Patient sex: M
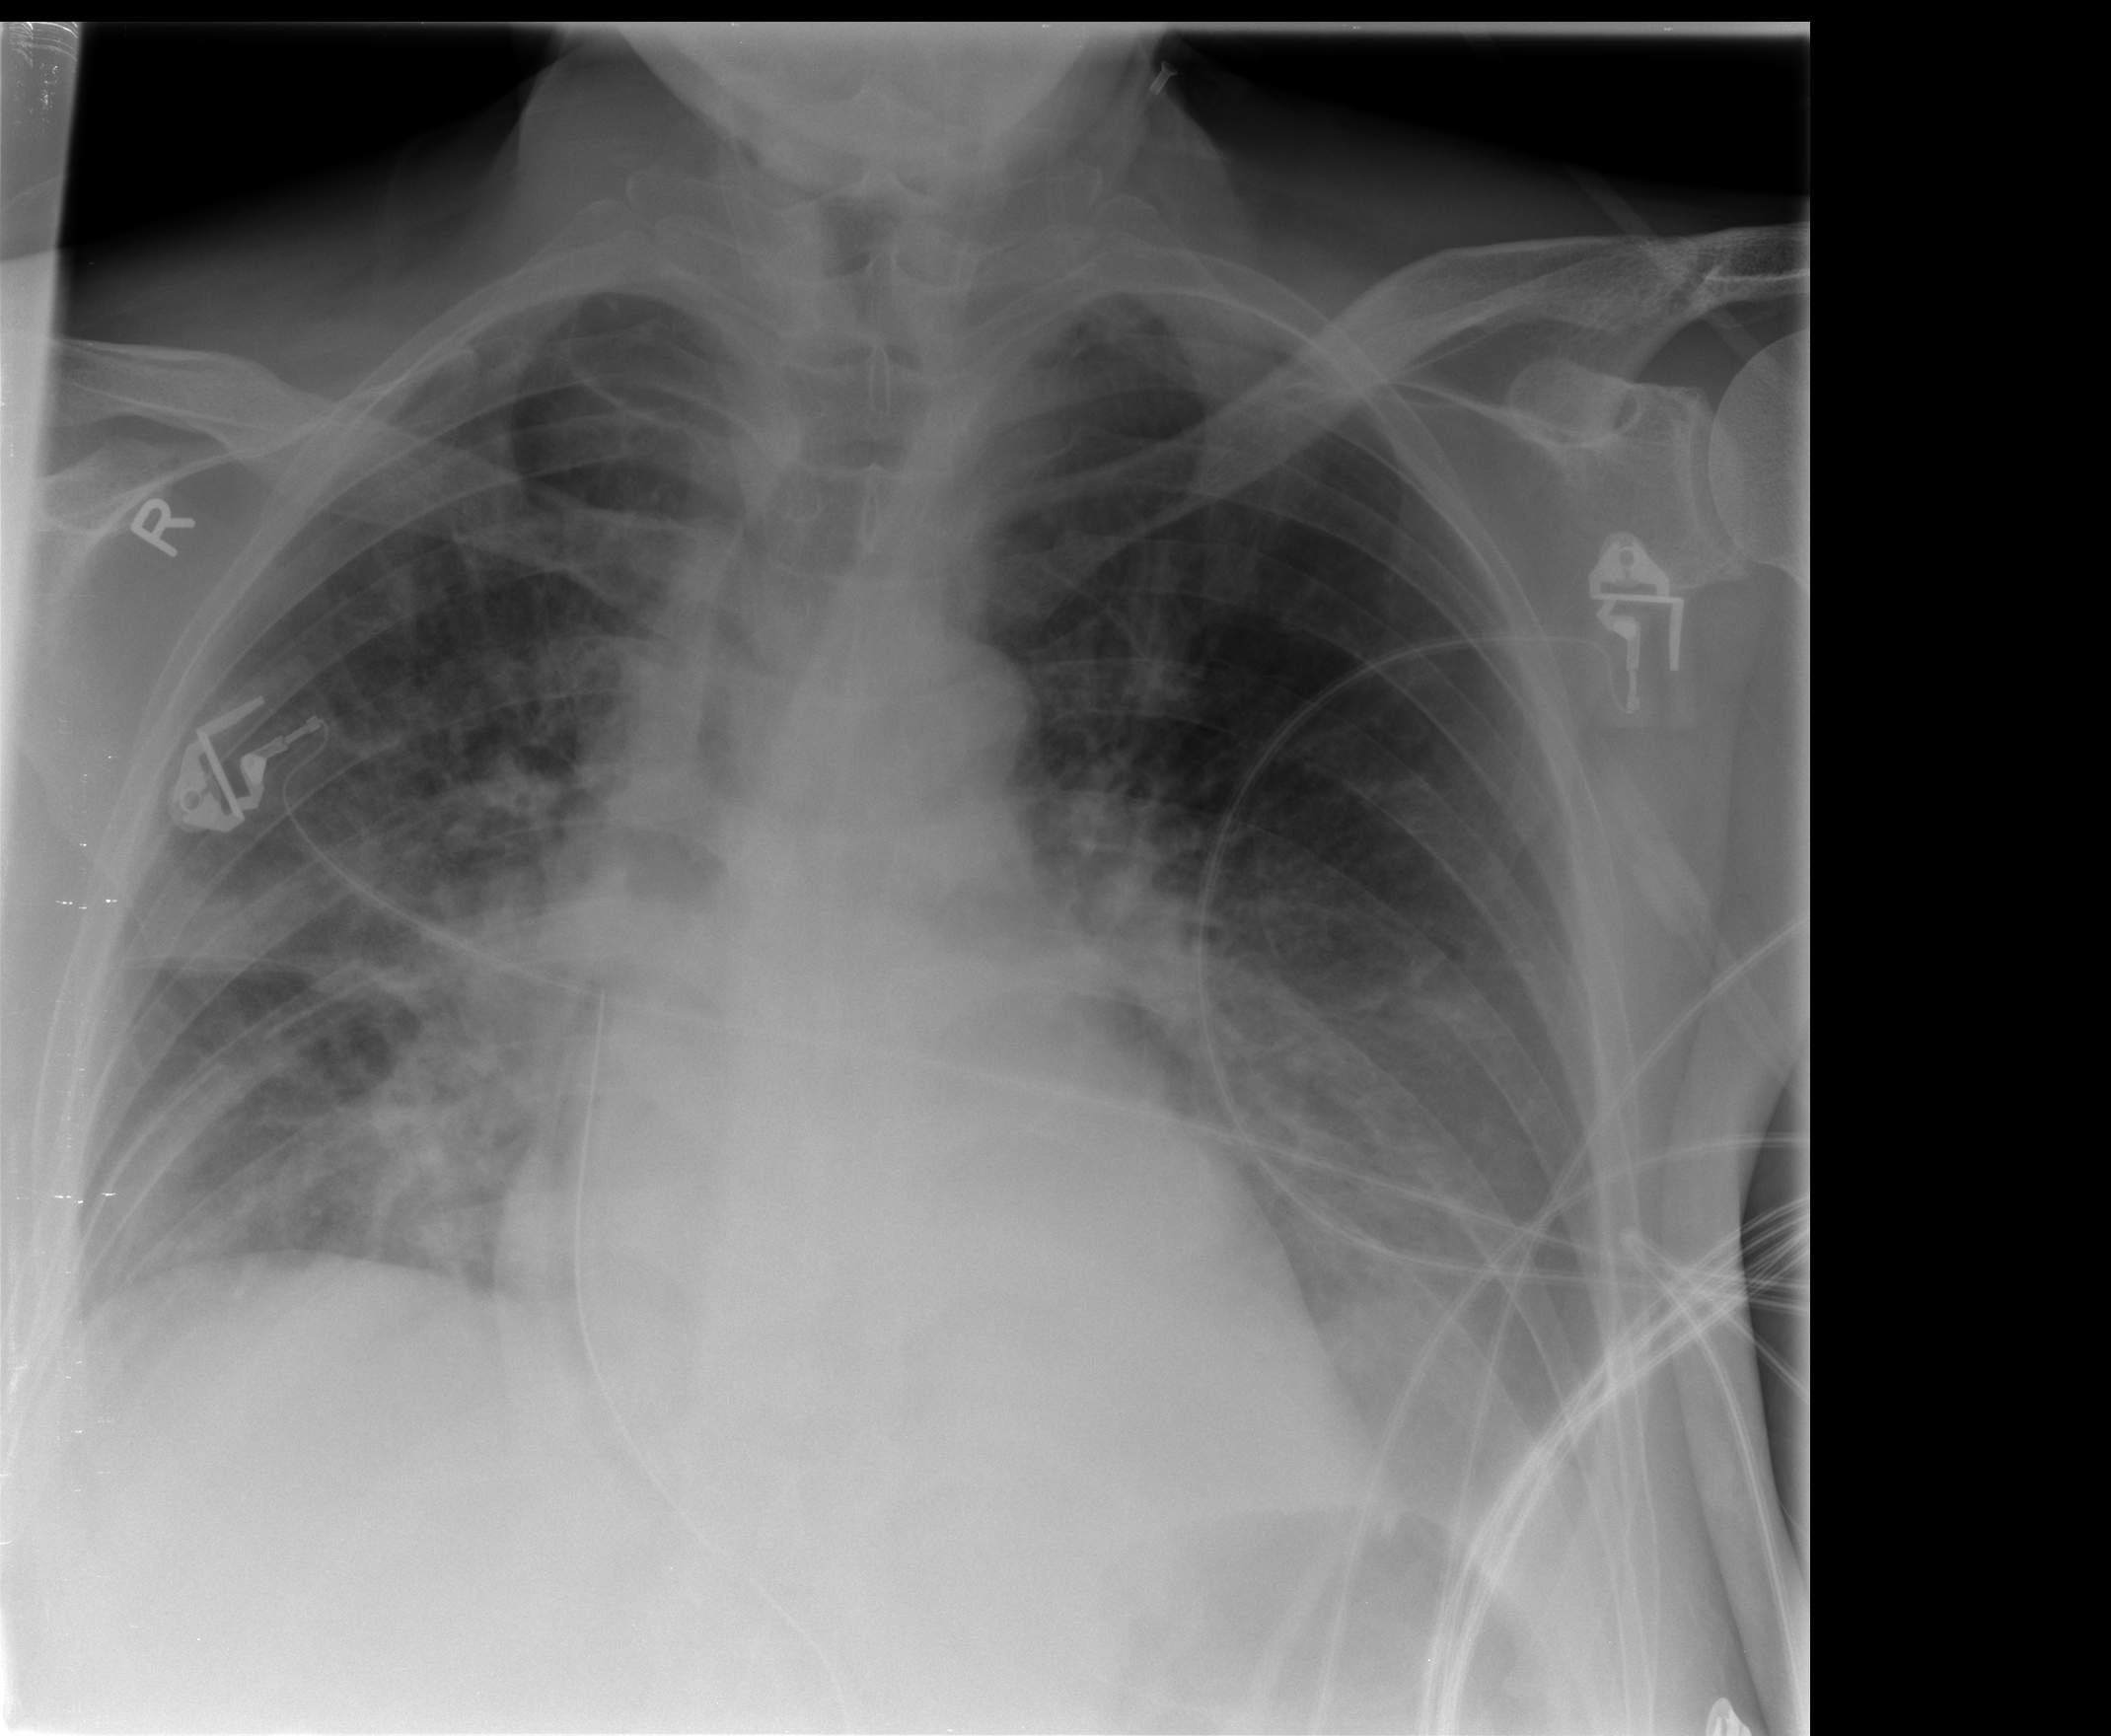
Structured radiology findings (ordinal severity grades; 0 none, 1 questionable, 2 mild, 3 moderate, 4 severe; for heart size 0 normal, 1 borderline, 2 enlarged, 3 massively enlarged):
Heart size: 0
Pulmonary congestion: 2
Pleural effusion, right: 0
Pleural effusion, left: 2
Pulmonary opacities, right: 2
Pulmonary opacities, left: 1
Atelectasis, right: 2
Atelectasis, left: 2